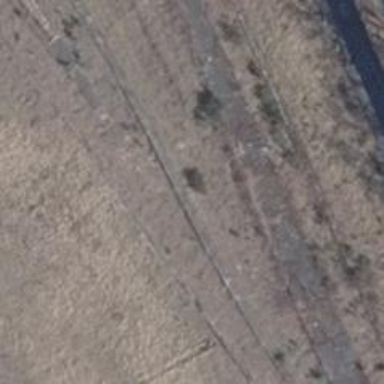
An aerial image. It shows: Abandoned railway.